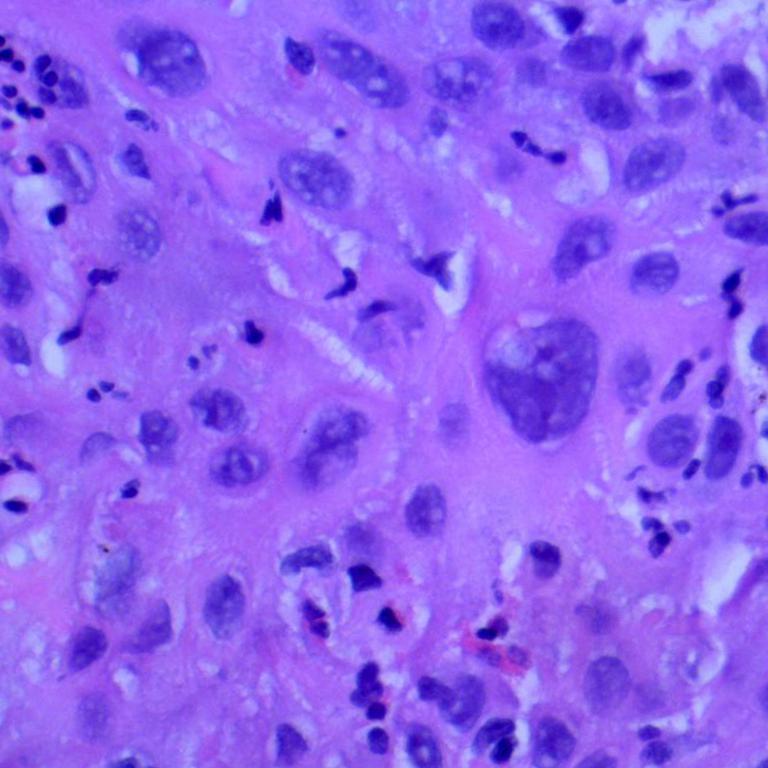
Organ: lung
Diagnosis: squamous carcinomas